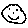
Label: smiley face